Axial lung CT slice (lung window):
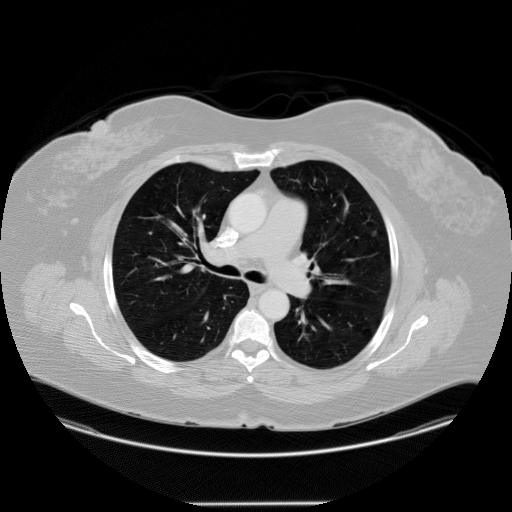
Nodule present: yes
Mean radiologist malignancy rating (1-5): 2.5